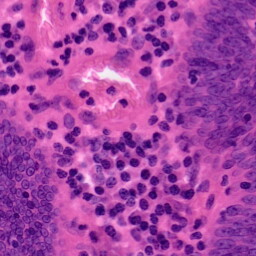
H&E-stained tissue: Colon